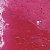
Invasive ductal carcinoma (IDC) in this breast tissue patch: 0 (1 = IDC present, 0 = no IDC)